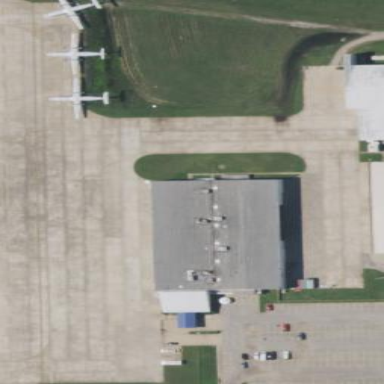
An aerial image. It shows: Apron at the airport.